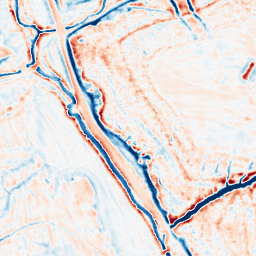
Category: edge_preserving
Decomposition family: bilateral
Decomposition parameters: d: 15
sigma_color: 150
sigma_space: 50
Upsampling method: cubic_mitchell
Upsampling parameters: scale: 8
Upsampling scale: 8